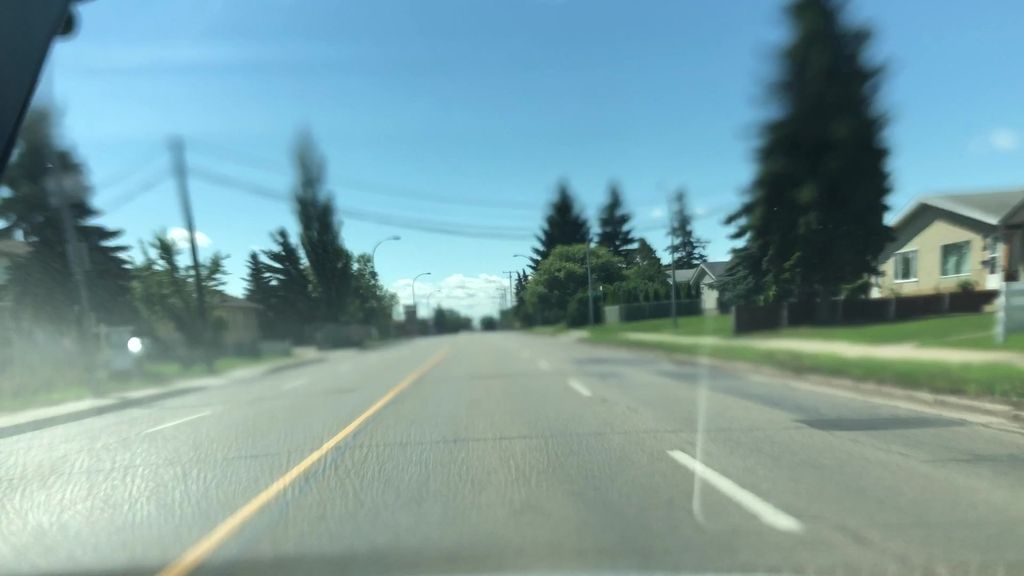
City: edmonton